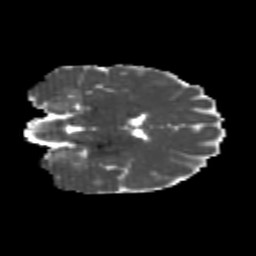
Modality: MD
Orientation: coronal
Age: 25
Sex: male
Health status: healthy
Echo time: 0.074 s